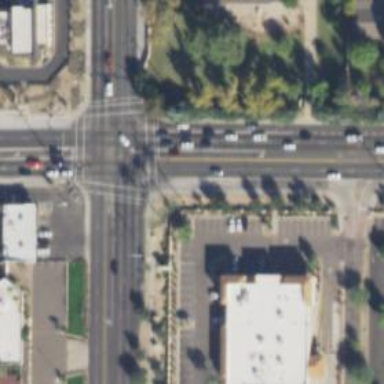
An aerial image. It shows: Solid stop line on the road marking.